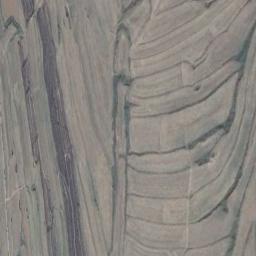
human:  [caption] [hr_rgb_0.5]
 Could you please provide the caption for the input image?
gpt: There are bare and green terrace .

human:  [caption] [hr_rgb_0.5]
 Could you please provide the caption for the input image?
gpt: Many plants are on the terrace .

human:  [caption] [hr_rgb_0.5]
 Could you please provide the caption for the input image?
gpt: A large layer of brown and green mixed terraces .

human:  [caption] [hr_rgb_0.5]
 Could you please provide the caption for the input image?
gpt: There is a winding path between the terraces .

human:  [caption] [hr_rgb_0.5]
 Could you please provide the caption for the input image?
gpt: There are some green bushes among the terraces .